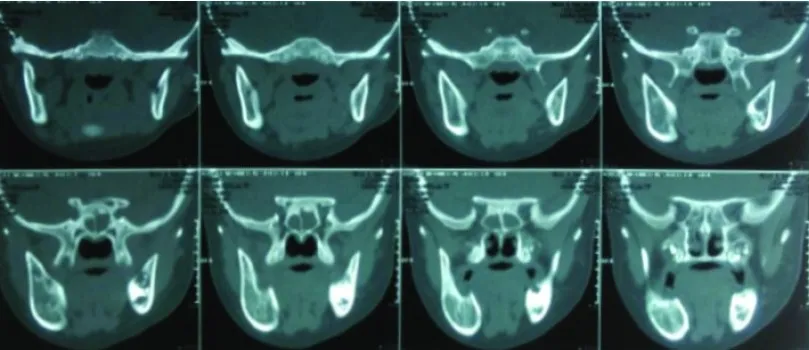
Follow up Computerized tomography scan revealed a new spongy bone formation at the site of preexisting lesion.
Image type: radiology (ct)